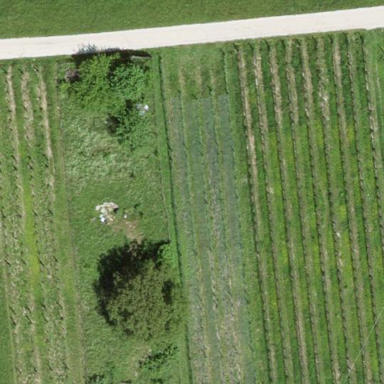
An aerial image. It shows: Vineyard growing grapes.